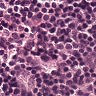
Metastatic tissue present: no